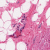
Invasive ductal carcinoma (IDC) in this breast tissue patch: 0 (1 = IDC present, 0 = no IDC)